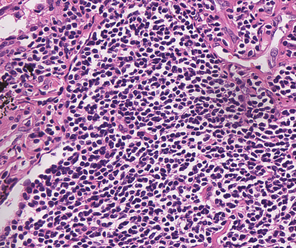
Tumor epithelial tissue: no
Tumor-associated stroma tissue: yes
Normal tissue: no